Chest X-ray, PA view. Patient: 55 years old, sex M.
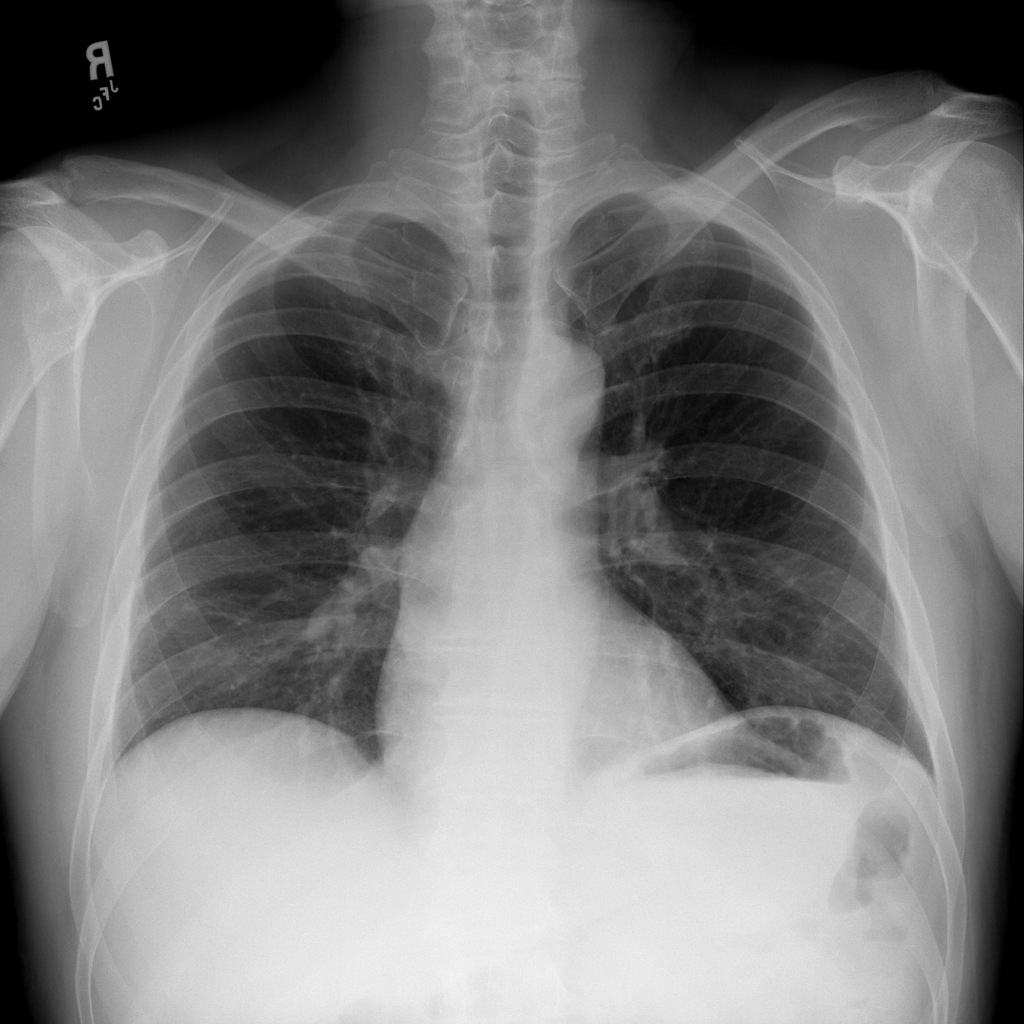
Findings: No Finding